Question: I was try to loop PHP CODE data from MYSQL database, but it looks different when it's echo'd out.
> HERE IS MY PHP CODE:
'''
<?php
mysql_connect("localhost","root","");
mysql_select_db("myweb");
?>
<table width="100%" border="1">
<?php
$query=mysql_query("SELECT * FROM right_widgets ORDER BY right_widgets_id ASC");
while($rows2=mysql_fetch_assoc($query))
{
$right_widgets_id=$rows2['right_widgets_id'];
$func_name=$rows2['func_name'];
$active_status=$rows2['active_status'];
?>
<tr>
<td><?php echo $func_name; ?></td>
</tr>
<?php
}
?>
</table>
'''
> HERE IS MY SQL CODE:
'''
--
-- Database: 'myweb'
--
-- --------------------------------------------------------
--
-- Table structure for table 'right_widgets'
--
CREATE TABLE IF NOT EXISTS 'right_widgets' (
'right_widgets_id' int(11) NOT NULL,
'func_name' text NOT NULL,
'active_status' text NOT NULL
) ENGINE=InnoDB AUTO_INCREMENT=5 DEFAULT CHARSET=latin1;
--
-- Dumping data for table 'right_widgets'
--
INSERT INTO 'right_widgets' ('right_widgets_id', 'func_name', 'active_status') VALUES
(1, '<?php get_search_engine(); ?>', 'true'),
(2, '<?php get_clock(); ?>', 'true'),
(3, '<?php get_virtual_nav_menu(); ?>', 'false'),
(4, '<?php get_non(); ?>', 'false');
--
-- Indexes for dumped tables
--
--
-- Indexes for table 'right_widgets'
--
ALTER TABLE 'right_widgets'
ADD PRIMARY KEY ('right_widgets_id');
--
-- AUTO_INCREMENT for dumped tables
--
'''
> Problem is when it run it looks like this:

> But I need this:
'''
<?php get_search_engine(); ?>
'''
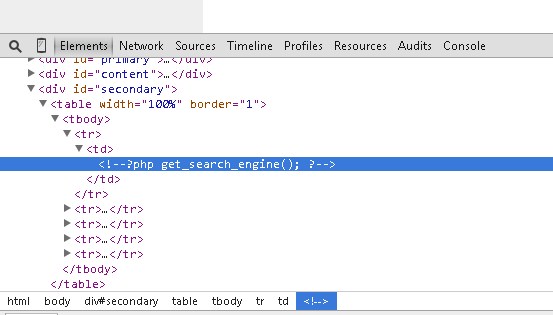
Answer: Please modify your table value ok, your code in sql
'''
INSERT INTO 'right_widgets' ('right_widgets_id', 'func_name', 'active_status') VALUES
(1, '<?php get_search_engine(); ?>', 'true'),
(2, '<?php get_clock(); ?>', 'true'),
(3, '<?php get_virtual_nav_menu(); ?>', 'false'),
(4, '<?php get_non(); ?>', 'false');
'''
That's mean you table cols name is 'func_name' and value is '<?php get_search_engine(); ?>' ok, Please modify the value like this 'get_search_engine();' remove all of '<?php ?>' this I hope that will work.
Thank you.